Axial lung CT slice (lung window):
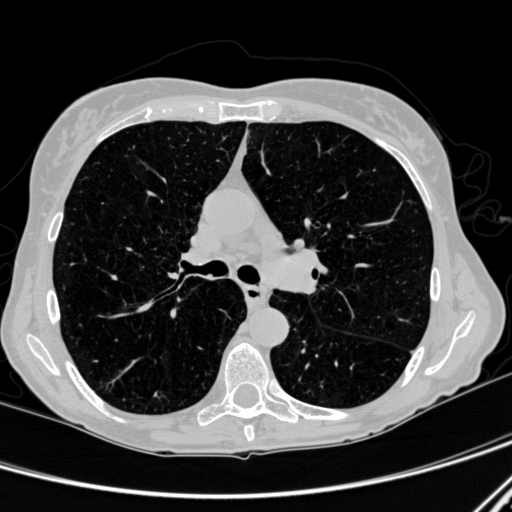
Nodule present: no